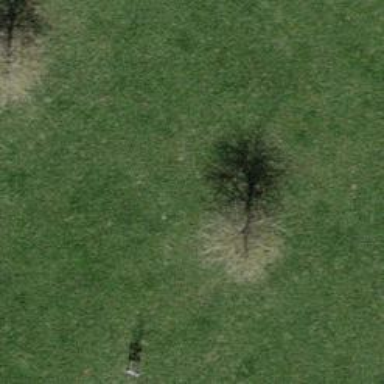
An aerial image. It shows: Row of trees in natural setting.